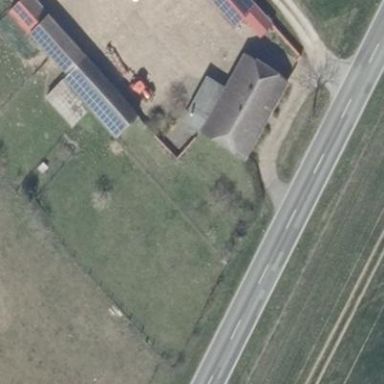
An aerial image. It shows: Gabled roof on farm auxiliary building.